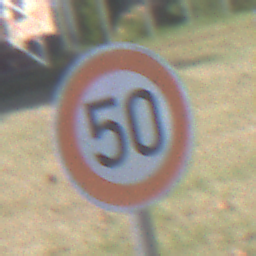
Verkehrszeichen: Geschwindigkeit50
Umgebung: Outdoor, Suburban
Tageszeit: MorningAfternoon
Wetter: PartlyCloudy
Licht: Natural
Jahreszeit: NotSpecified
Kontrast: HighContrast